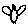
Label: bird